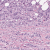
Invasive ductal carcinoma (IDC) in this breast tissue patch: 1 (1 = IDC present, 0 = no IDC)